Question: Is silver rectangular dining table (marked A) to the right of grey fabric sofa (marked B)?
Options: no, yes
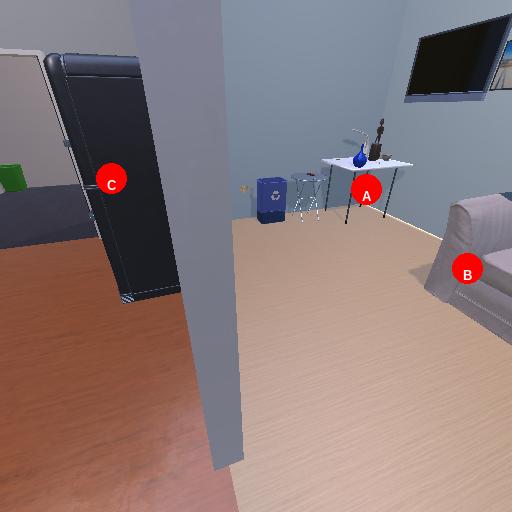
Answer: no